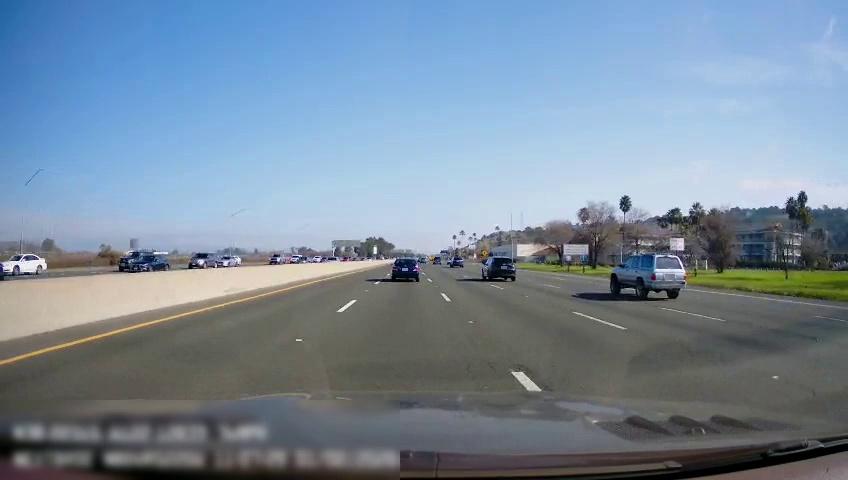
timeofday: Day
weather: Sunny
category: Drivable Space
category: Vehicles | SUV
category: Vehicles | SUV
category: Vehicles | SUV
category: Vehicles | SUV
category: Vehicles | Car
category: Vehicles | Car
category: Vehicles | SUV
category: Vehicles | Car
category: Vehicles | Car
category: Vehicles | SUV
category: Vehicles | Truck
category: Vehicles | SUV
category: Vehicles | Car
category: Vehicles | SUV
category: Vehicles | Car
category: Lanes | Alternate Lane
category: Lanes | Current Lane
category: Lanes | Current Lane
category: Lanes | Alternate Lane
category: Lanes | Alternate Lane
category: Lanes | Alternate Lane
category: Lanes | Alternate Lane
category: Traffic | Signs
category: Traffic | Signs
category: Traffic | Signs